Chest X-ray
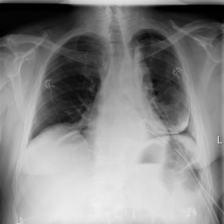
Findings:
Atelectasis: positive
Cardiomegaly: negative
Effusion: negative
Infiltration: positive
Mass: negative
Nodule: negative
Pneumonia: negative
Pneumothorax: positive
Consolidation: negative
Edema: negative
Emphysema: negative
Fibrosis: negative
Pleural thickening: negative
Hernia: negative